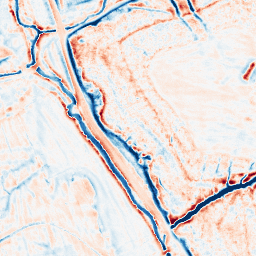
Category: edge_preserving
Decomposition family: bilateral
Decomposition parameters: d: 15
sigma_color: 75
sigma_space: 50
Upsampling method: cubic_catmull_rom
Upsampling parameters: scale: 8
Upsampling scale: 8